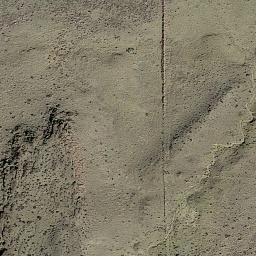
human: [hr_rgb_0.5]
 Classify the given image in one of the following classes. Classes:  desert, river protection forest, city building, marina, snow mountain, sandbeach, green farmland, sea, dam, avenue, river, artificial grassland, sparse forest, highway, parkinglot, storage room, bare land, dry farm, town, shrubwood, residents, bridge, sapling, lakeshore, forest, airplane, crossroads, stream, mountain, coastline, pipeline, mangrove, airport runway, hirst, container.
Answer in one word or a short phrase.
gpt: bare land